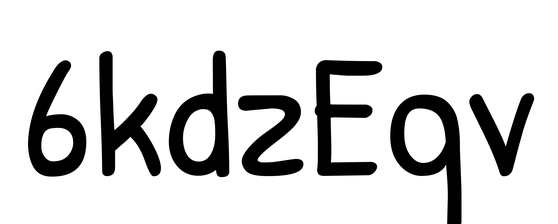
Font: PatrickHand-Regular